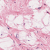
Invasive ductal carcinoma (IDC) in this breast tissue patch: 0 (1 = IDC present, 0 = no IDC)